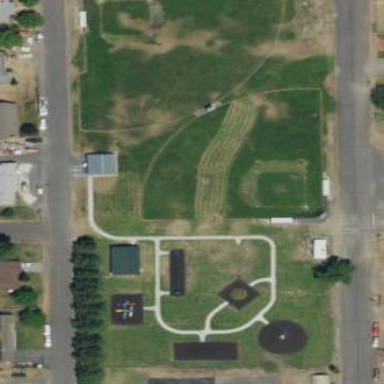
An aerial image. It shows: Baseball pitch for leisure land activities.